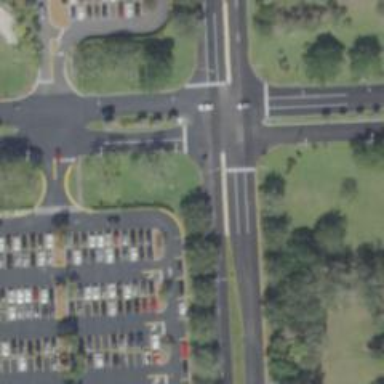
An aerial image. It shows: Road with stop sign.